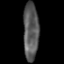
Tissue: prostate
Cell type: Fibroblasts
Senescence score: 0.6995
Nuclear area (px): 871
Mean DAPI intensity: 89.396